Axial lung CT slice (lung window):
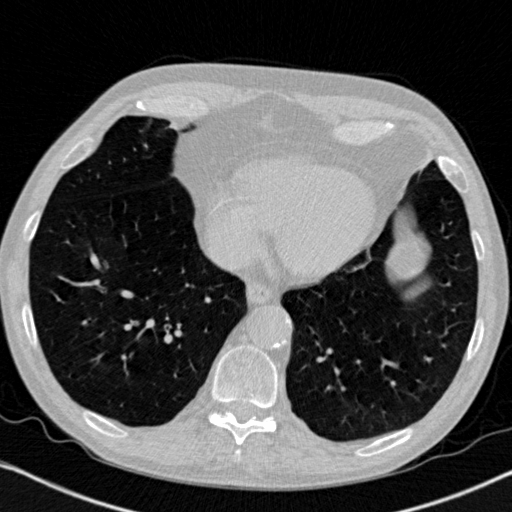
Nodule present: no